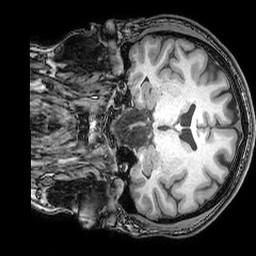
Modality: T1w
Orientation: coronal
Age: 25
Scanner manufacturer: philips
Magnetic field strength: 3 T
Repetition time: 0.007 s
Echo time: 0.003501 s